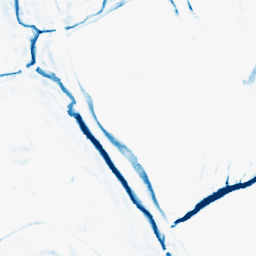
Category: morphological
Decomposition family: morphological_square
Decomposition parameters: operation: closing
size: 10
Upsampling method: sinc_hamming
Upsampling parameters: scale: 4
kernel_size: 8
Upsampling scale: 4